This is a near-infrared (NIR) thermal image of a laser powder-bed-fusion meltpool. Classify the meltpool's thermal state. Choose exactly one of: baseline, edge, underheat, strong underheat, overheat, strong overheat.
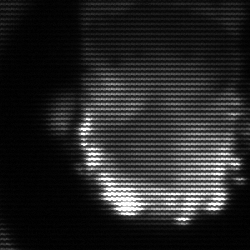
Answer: baseline